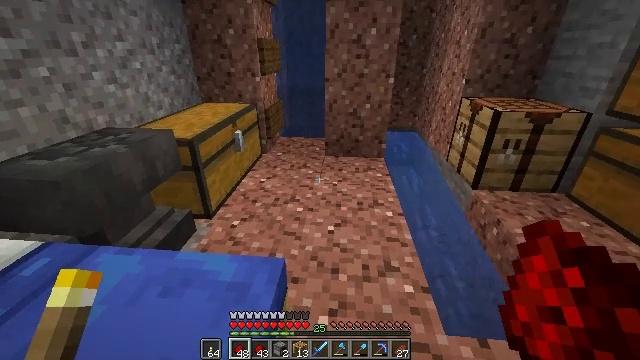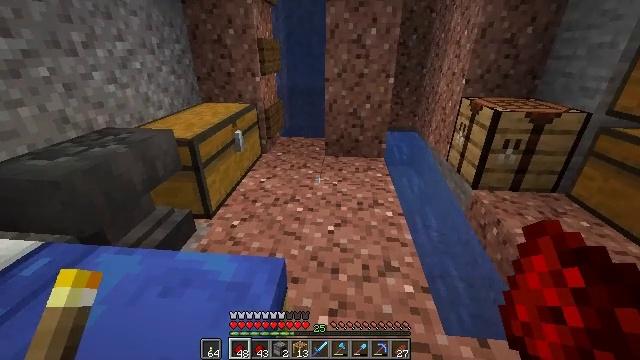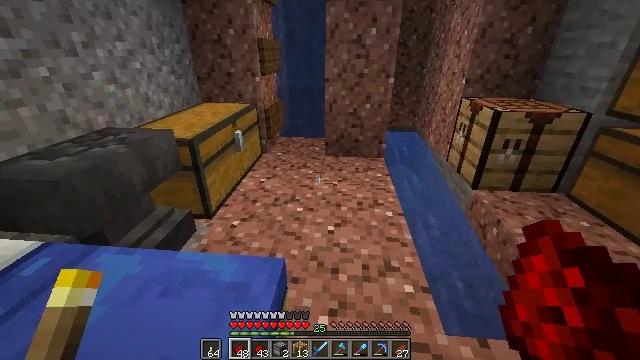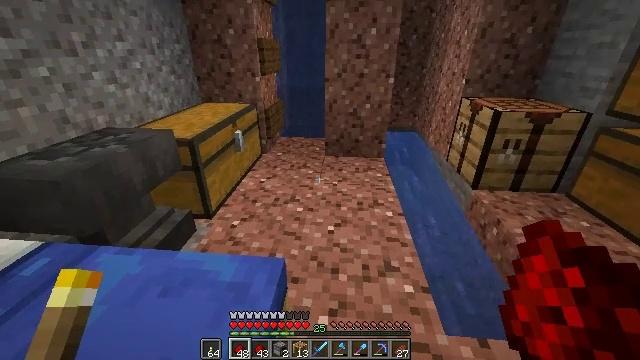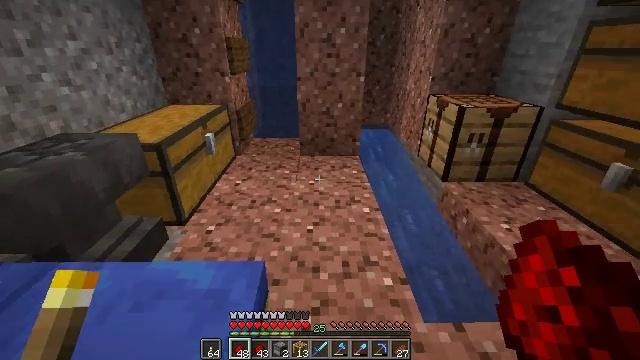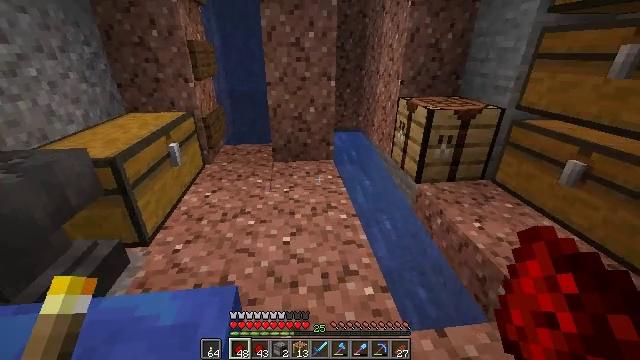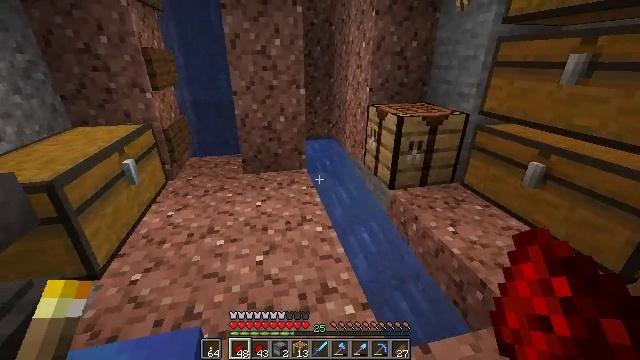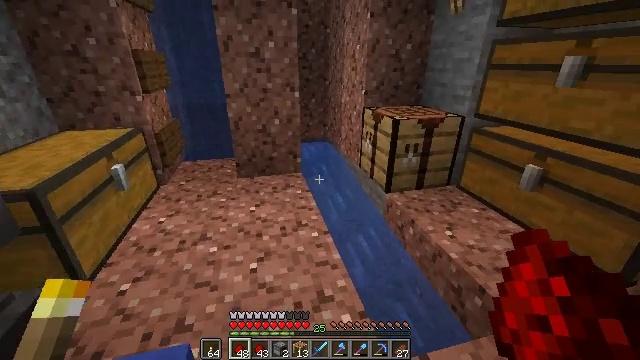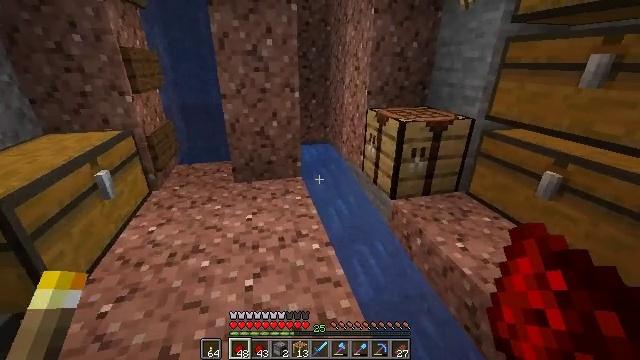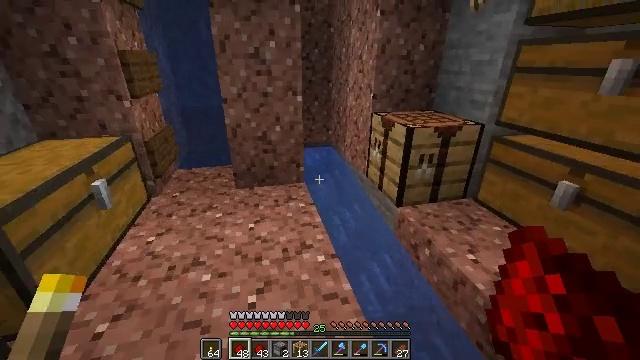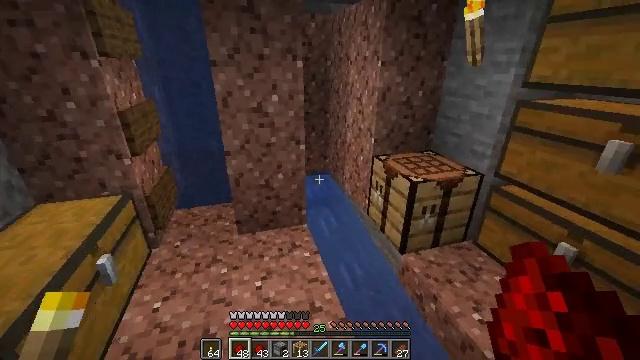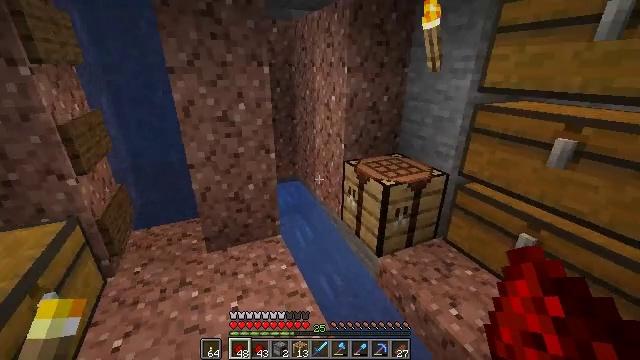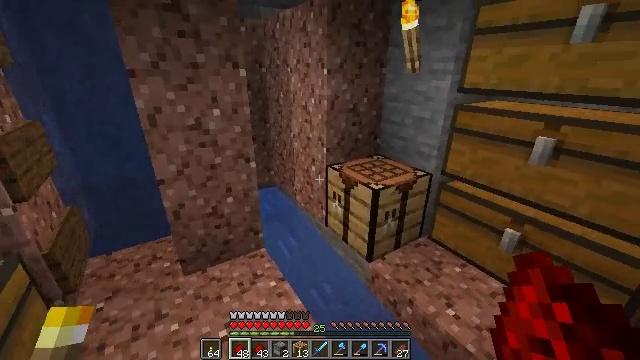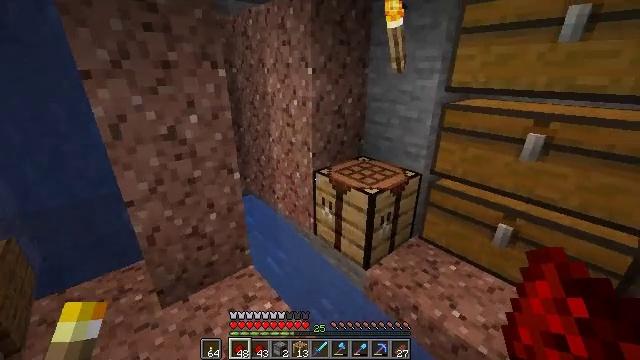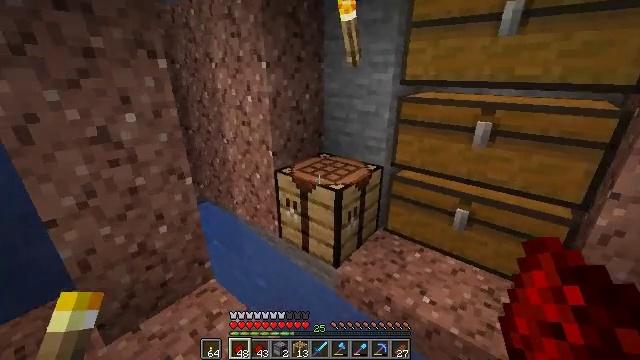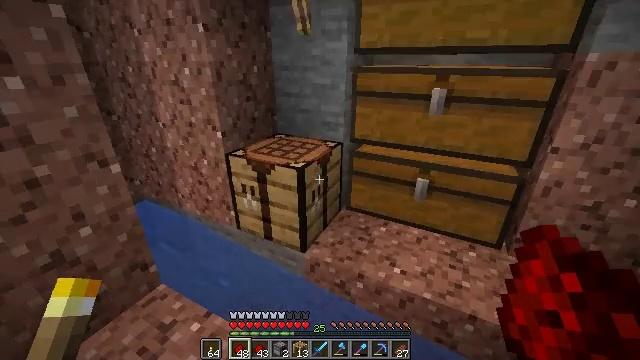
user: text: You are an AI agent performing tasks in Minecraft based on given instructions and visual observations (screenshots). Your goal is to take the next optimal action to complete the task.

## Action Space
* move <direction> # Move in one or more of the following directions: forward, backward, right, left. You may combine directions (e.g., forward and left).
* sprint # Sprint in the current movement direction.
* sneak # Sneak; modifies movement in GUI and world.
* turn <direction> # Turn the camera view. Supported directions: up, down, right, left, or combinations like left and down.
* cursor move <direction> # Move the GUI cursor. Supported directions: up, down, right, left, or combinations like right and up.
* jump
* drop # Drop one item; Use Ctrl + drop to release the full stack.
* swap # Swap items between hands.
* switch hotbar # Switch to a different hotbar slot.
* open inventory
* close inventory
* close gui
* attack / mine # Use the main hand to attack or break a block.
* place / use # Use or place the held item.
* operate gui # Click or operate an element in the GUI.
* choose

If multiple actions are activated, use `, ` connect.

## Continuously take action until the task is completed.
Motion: motion action
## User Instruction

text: Use the crafting table interface to craft a repeater.
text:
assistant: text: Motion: no_op
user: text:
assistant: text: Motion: no_op
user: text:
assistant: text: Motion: no_op
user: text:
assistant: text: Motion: turn right
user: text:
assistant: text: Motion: move forward, turn right
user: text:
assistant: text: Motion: move forward, turn right and up
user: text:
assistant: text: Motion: move forward, turn right
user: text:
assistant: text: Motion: move forward and move left
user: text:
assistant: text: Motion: move forward and move left
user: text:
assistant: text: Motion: move forward and move left, turn right
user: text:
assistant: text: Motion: move forward and move left, turn right and up
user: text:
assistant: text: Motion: move forward and move left, turn right
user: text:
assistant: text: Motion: move forward and move left, turn right
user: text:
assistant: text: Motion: move forward, turn right
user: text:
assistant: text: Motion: move forward, turn right and down
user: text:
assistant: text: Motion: turn right
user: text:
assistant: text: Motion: no_op
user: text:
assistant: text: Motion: no_op
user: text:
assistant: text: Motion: no_op
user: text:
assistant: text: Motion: use / place
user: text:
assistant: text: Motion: use / place
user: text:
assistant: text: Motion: use / place
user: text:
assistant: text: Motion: use / place
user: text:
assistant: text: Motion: no_op
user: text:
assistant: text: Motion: open gui
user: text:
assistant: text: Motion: no_op
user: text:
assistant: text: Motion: no_op
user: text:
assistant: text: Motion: no_op
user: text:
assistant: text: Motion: no_op
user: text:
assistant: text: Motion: no_op